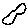
Label: bird